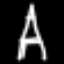
Label: The Eiffel Tower